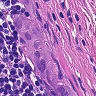
Metastatic tissue present: yes